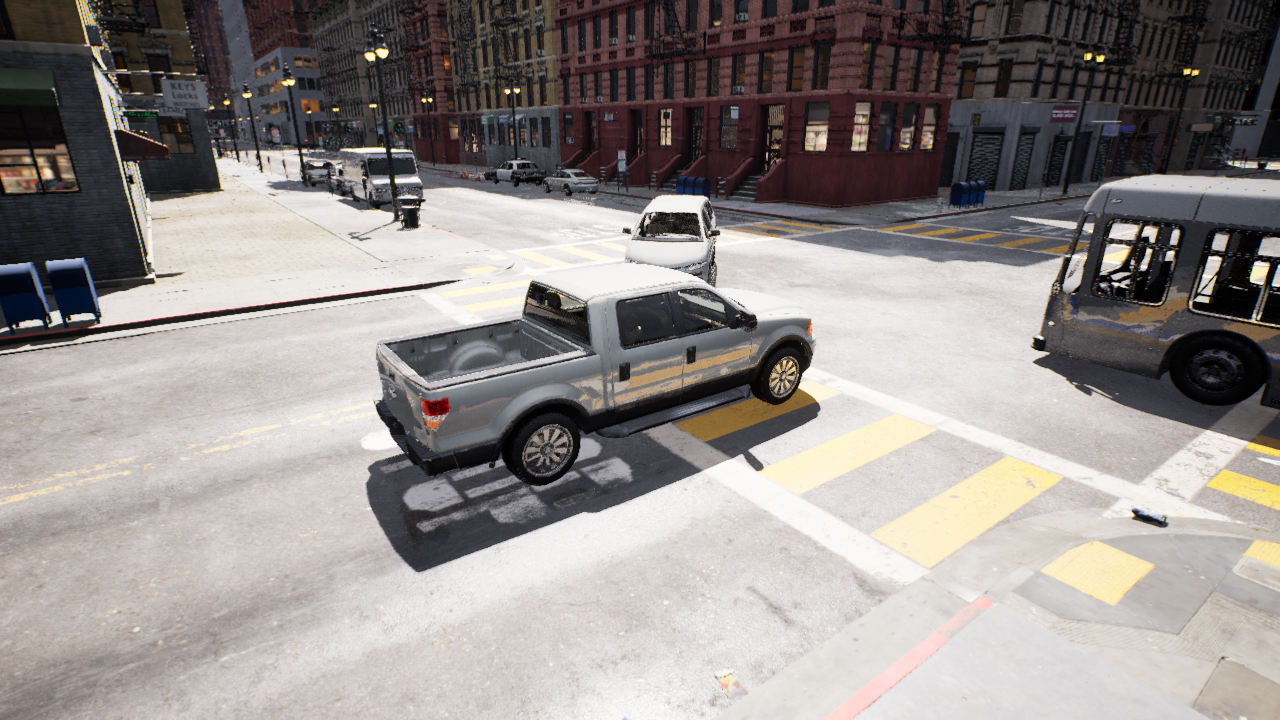
Venue: residential
Lighting: clear day
Vehicle rig: pickup